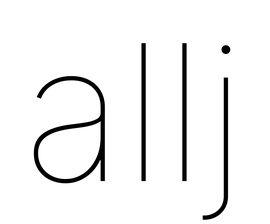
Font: Inter_Thin